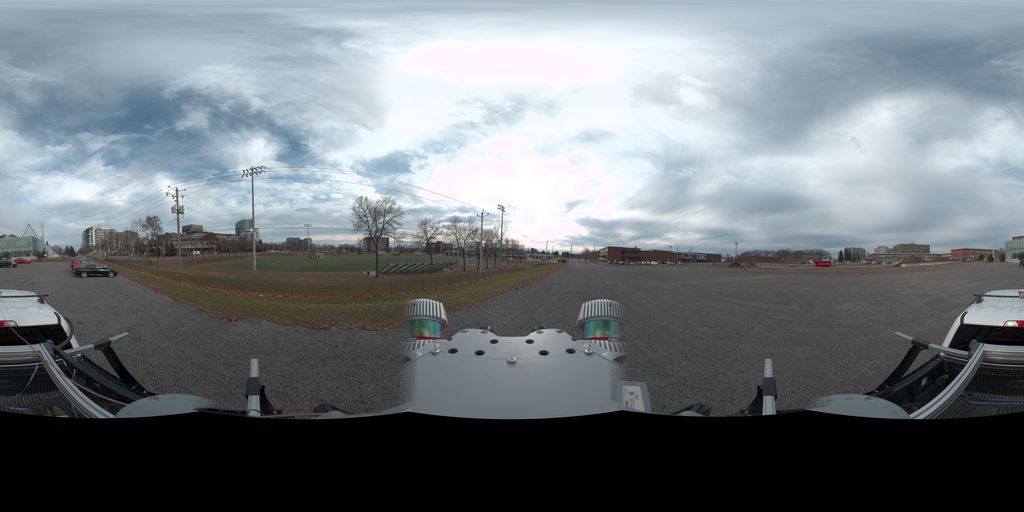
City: quebec_city